Field crop: maize
Growth stage: 1
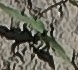
Species: sorghum